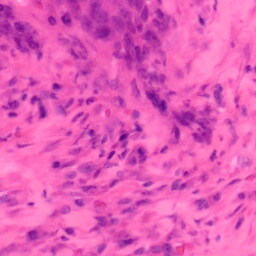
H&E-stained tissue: Colon